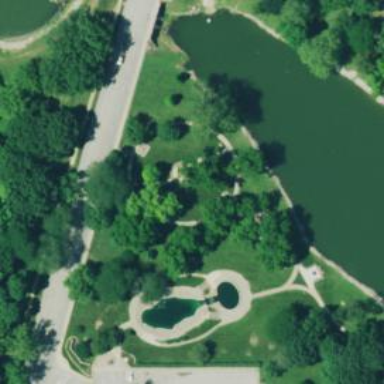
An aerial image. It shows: Memorial site with historic significance.